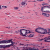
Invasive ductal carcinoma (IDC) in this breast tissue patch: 1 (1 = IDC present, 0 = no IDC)